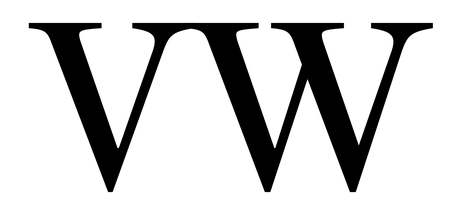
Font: LibreCaslonText_Regular